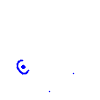
Particle: proton